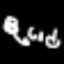
Label: angel